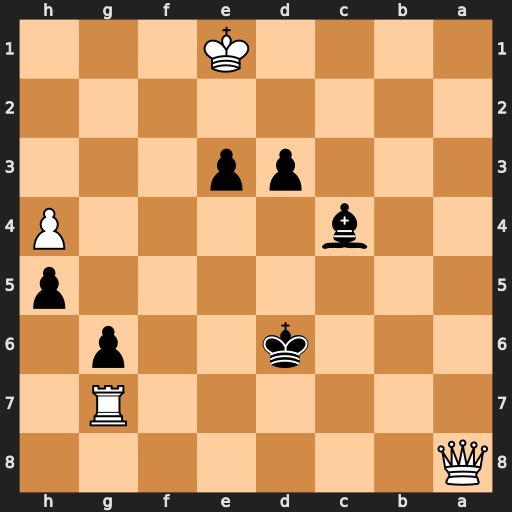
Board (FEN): Q7/6R1/3k2p1/7p/2b4P/3pp3/8/4K3
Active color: b
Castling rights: -
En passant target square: -
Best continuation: d2+ Kd1 Bb3+ Ke2 d1=Q+